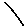
Label: line